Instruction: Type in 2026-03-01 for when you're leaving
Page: home
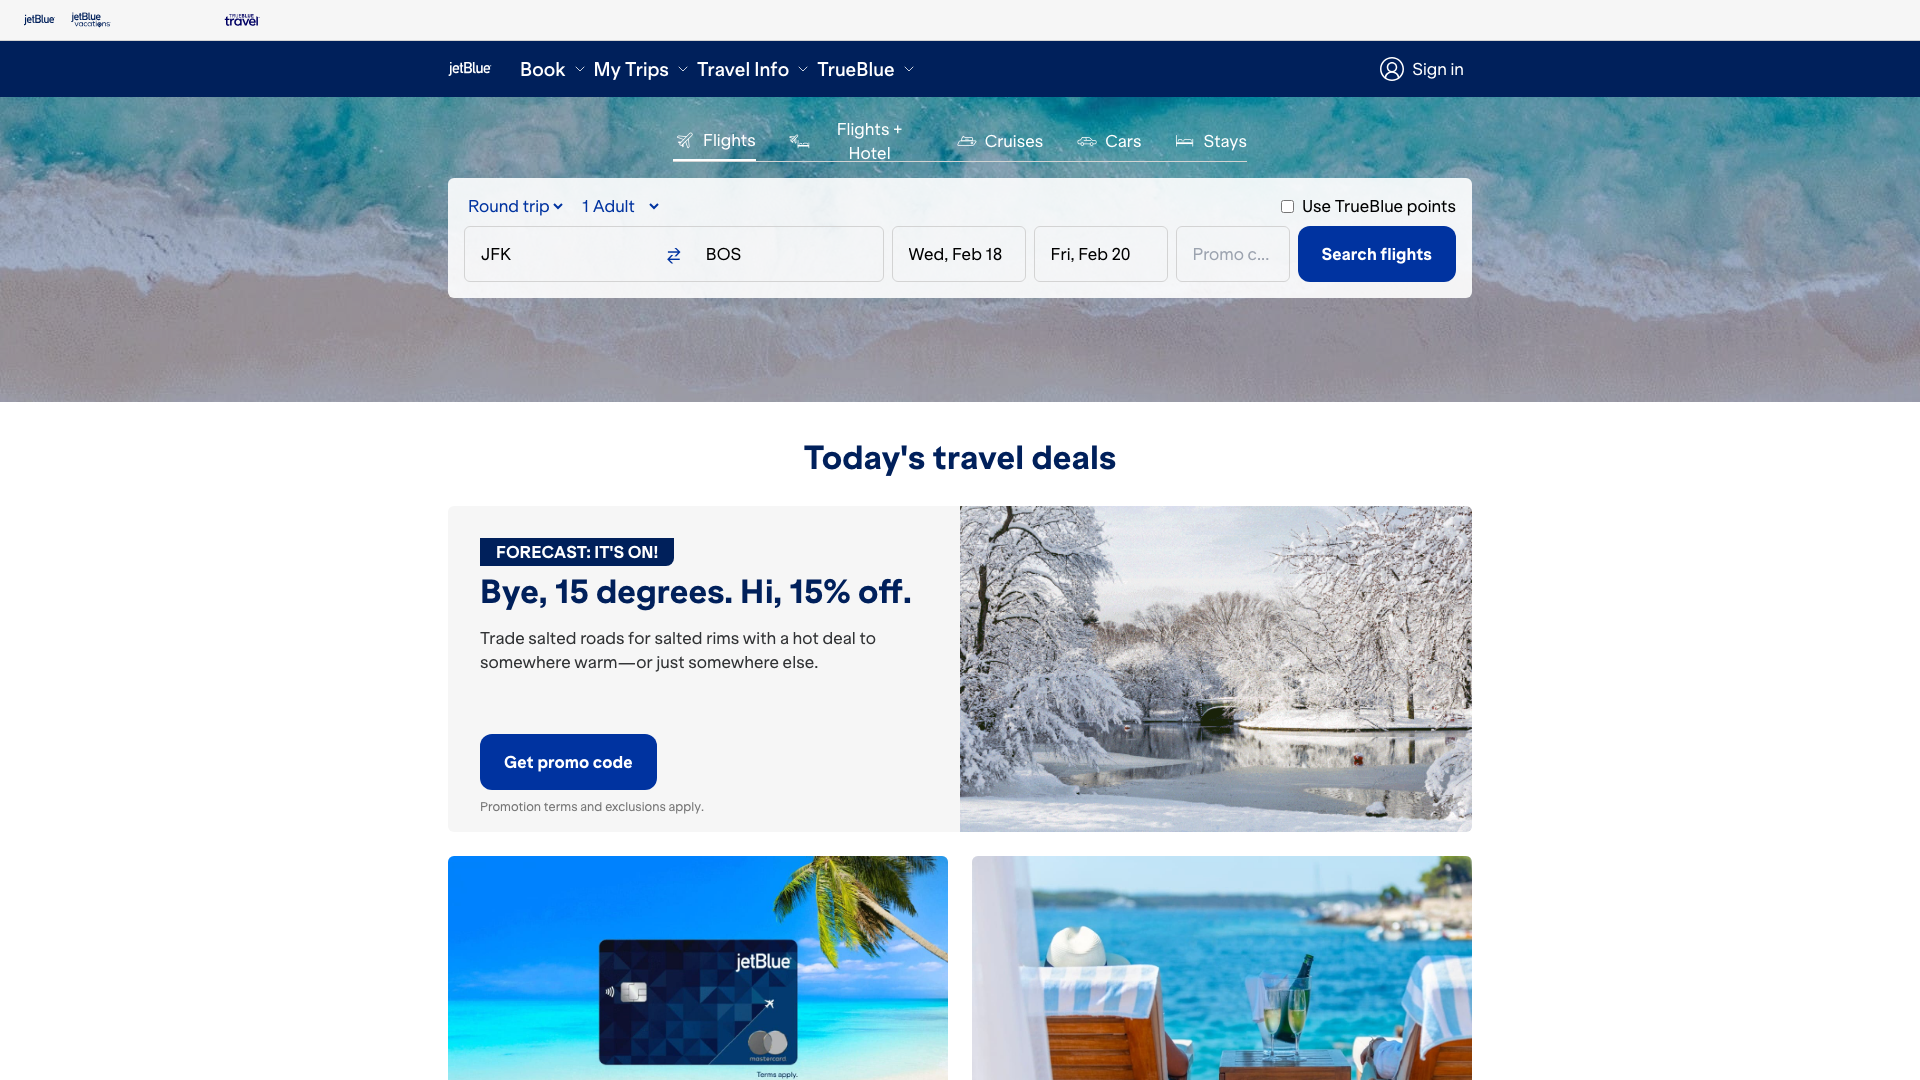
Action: type